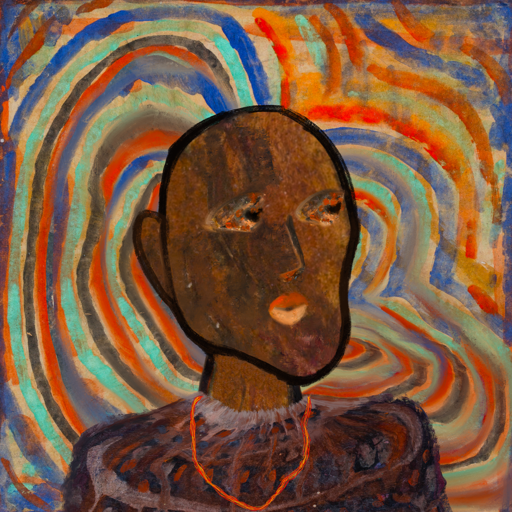
Background: Sisters, Head And Neck Side: Mosgoul, Face Side: Gypsy_Queen, Bust: Hypocrite, Hair Side: Blank, Head Accessory: Blank, Second Necklace: Gypsy_Mother_2, Necklace: Blank, Baby: Blank